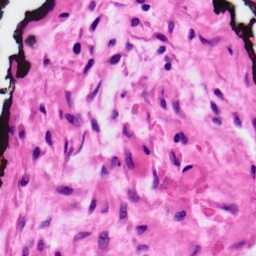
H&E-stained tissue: Ovarian